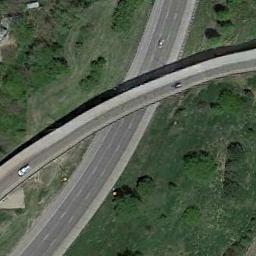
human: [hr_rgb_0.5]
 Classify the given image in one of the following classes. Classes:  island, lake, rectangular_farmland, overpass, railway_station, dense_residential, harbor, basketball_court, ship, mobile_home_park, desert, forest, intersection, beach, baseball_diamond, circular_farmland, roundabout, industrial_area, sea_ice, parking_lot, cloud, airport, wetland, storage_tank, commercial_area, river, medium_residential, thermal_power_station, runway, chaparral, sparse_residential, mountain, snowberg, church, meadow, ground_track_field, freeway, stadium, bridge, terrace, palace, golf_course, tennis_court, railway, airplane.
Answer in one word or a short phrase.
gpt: overpass